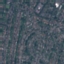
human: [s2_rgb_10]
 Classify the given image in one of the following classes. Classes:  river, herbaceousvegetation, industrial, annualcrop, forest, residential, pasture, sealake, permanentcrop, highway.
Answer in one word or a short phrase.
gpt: Residential